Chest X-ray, AP view. Patient: 43 years old, sex F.
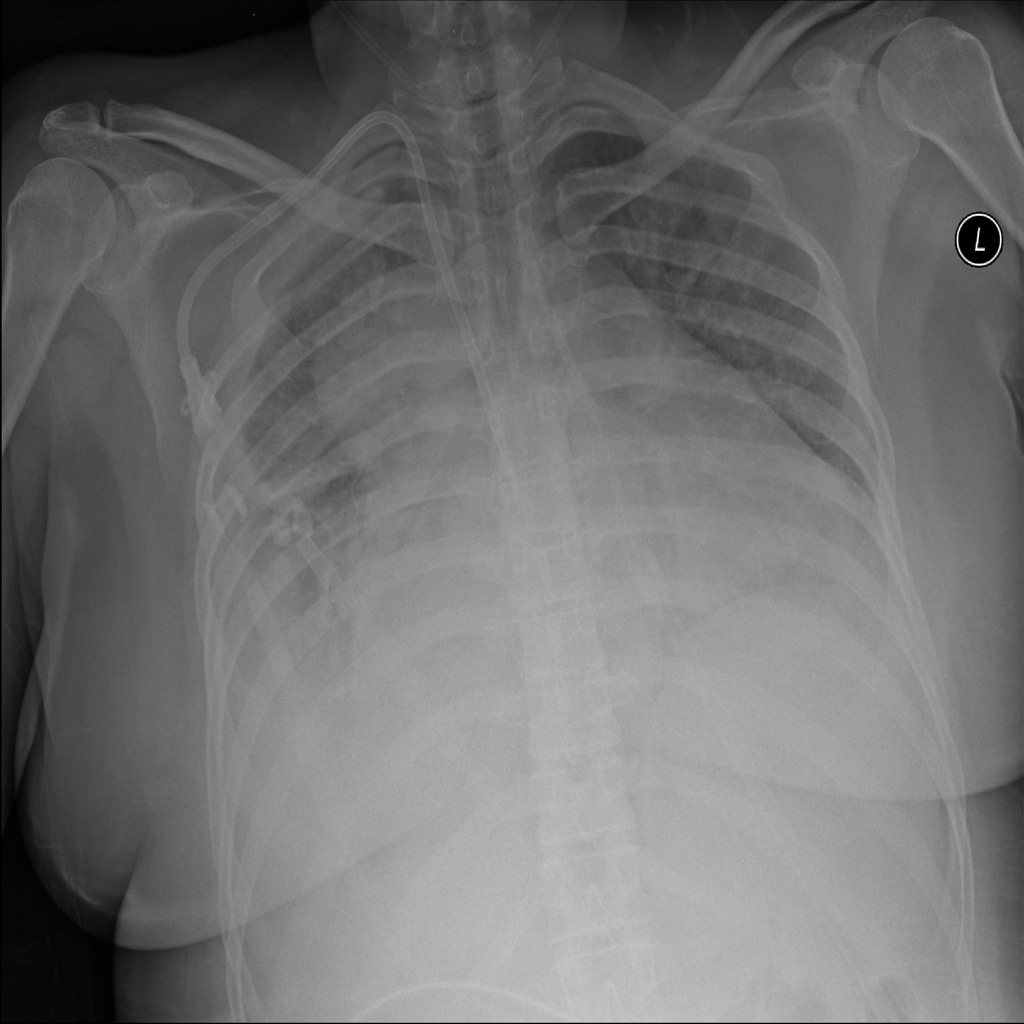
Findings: Mass